Interaction volume radius: 10 \u00c5
Interaction volume height: 15 \u00c5
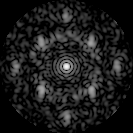
Disorder parameter: 0.5226